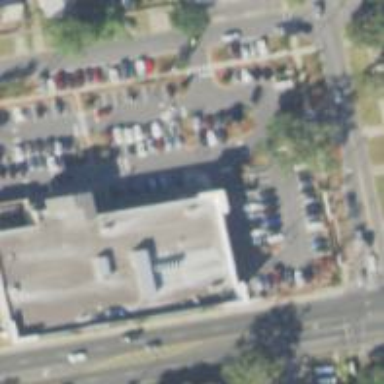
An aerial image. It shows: Parking space is available.